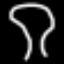
Label: mushroom